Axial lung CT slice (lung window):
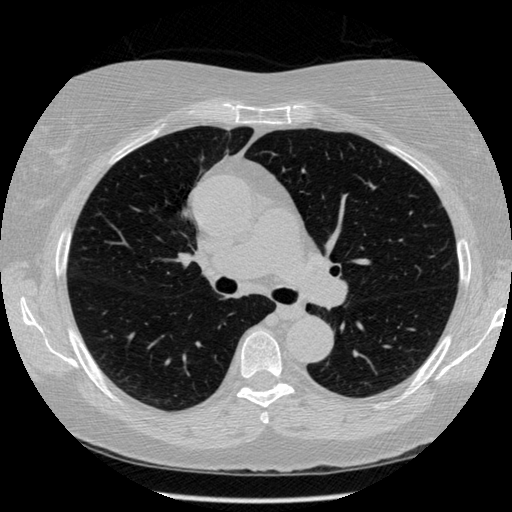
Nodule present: no